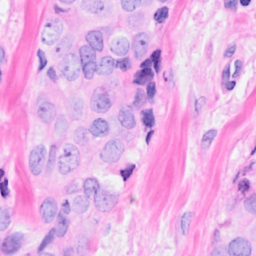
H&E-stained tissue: Breast